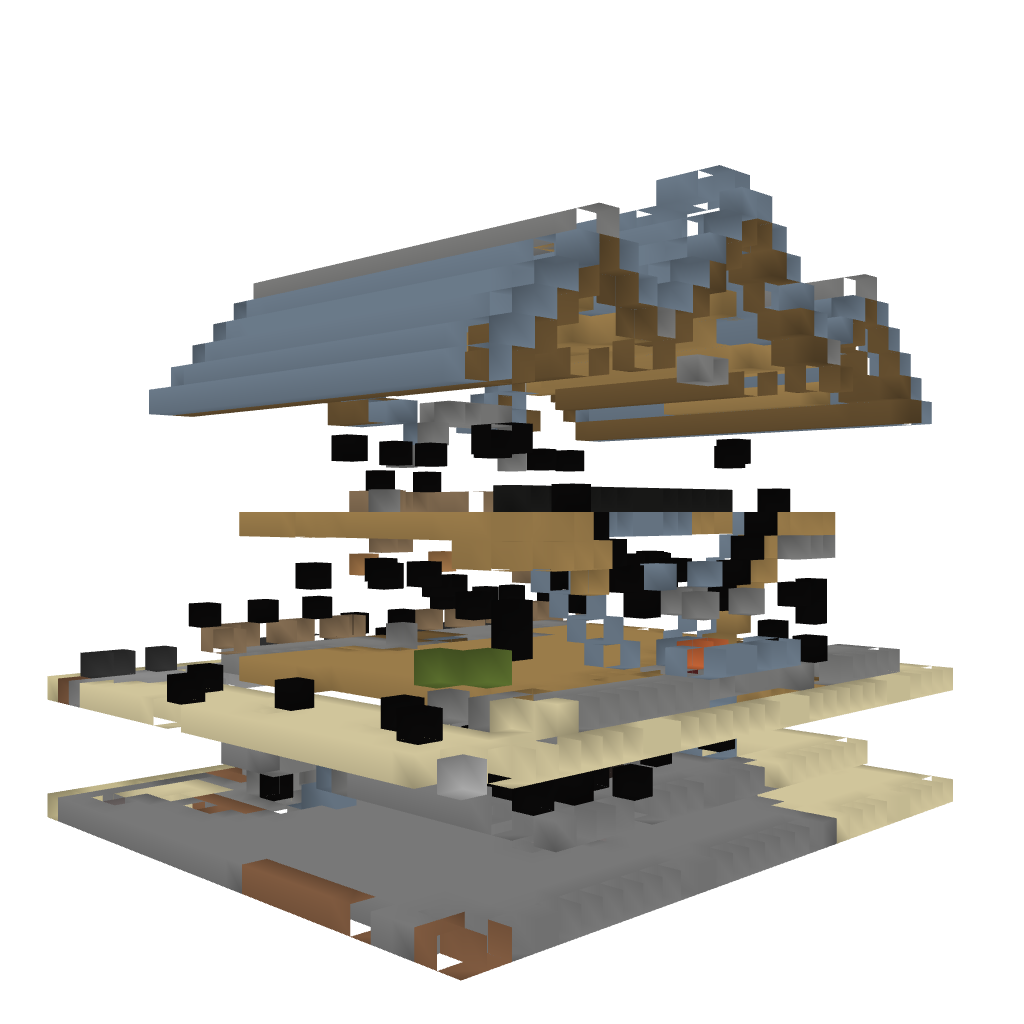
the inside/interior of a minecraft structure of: Survival island house